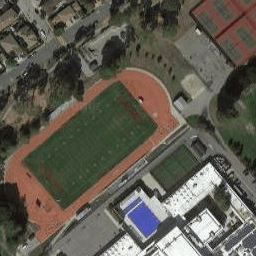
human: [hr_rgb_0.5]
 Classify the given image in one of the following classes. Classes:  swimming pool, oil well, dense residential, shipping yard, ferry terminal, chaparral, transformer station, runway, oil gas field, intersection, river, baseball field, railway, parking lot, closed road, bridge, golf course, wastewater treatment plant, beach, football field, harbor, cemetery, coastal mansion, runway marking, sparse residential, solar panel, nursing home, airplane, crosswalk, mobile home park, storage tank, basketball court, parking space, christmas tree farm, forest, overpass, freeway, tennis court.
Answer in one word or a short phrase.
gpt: football field